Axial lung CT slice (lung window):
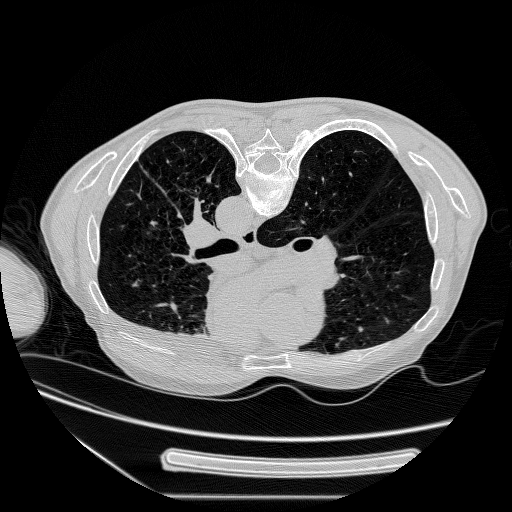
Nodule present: no